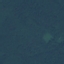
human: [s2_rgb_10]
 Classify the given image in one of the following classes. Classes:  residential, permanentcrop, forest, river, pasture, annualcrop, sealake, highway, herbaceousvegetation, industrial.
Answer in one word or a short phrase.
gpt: Forest